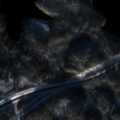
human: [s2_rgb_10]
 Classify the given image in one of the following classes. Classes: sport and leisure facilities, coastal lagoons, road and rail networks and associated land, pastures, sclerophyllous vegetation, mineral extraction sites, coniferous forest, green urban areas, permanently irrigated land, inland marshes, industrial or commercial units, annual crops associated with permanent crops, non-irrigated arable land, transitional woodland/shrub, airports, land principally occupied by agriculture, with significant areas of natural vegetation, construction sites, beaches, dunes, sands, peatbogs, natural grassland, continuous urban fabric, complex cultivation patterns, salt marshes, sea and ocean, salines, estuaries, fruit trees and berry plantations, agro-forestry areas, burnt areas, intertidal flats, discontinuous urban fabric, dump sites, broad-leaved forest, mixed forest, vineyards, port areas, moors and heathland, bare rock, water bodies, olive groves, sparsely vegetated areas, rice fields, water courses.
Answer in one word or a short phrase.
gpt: coniferous forest, mixed forest, transitional woodland/shrub, water bodies